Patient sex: M
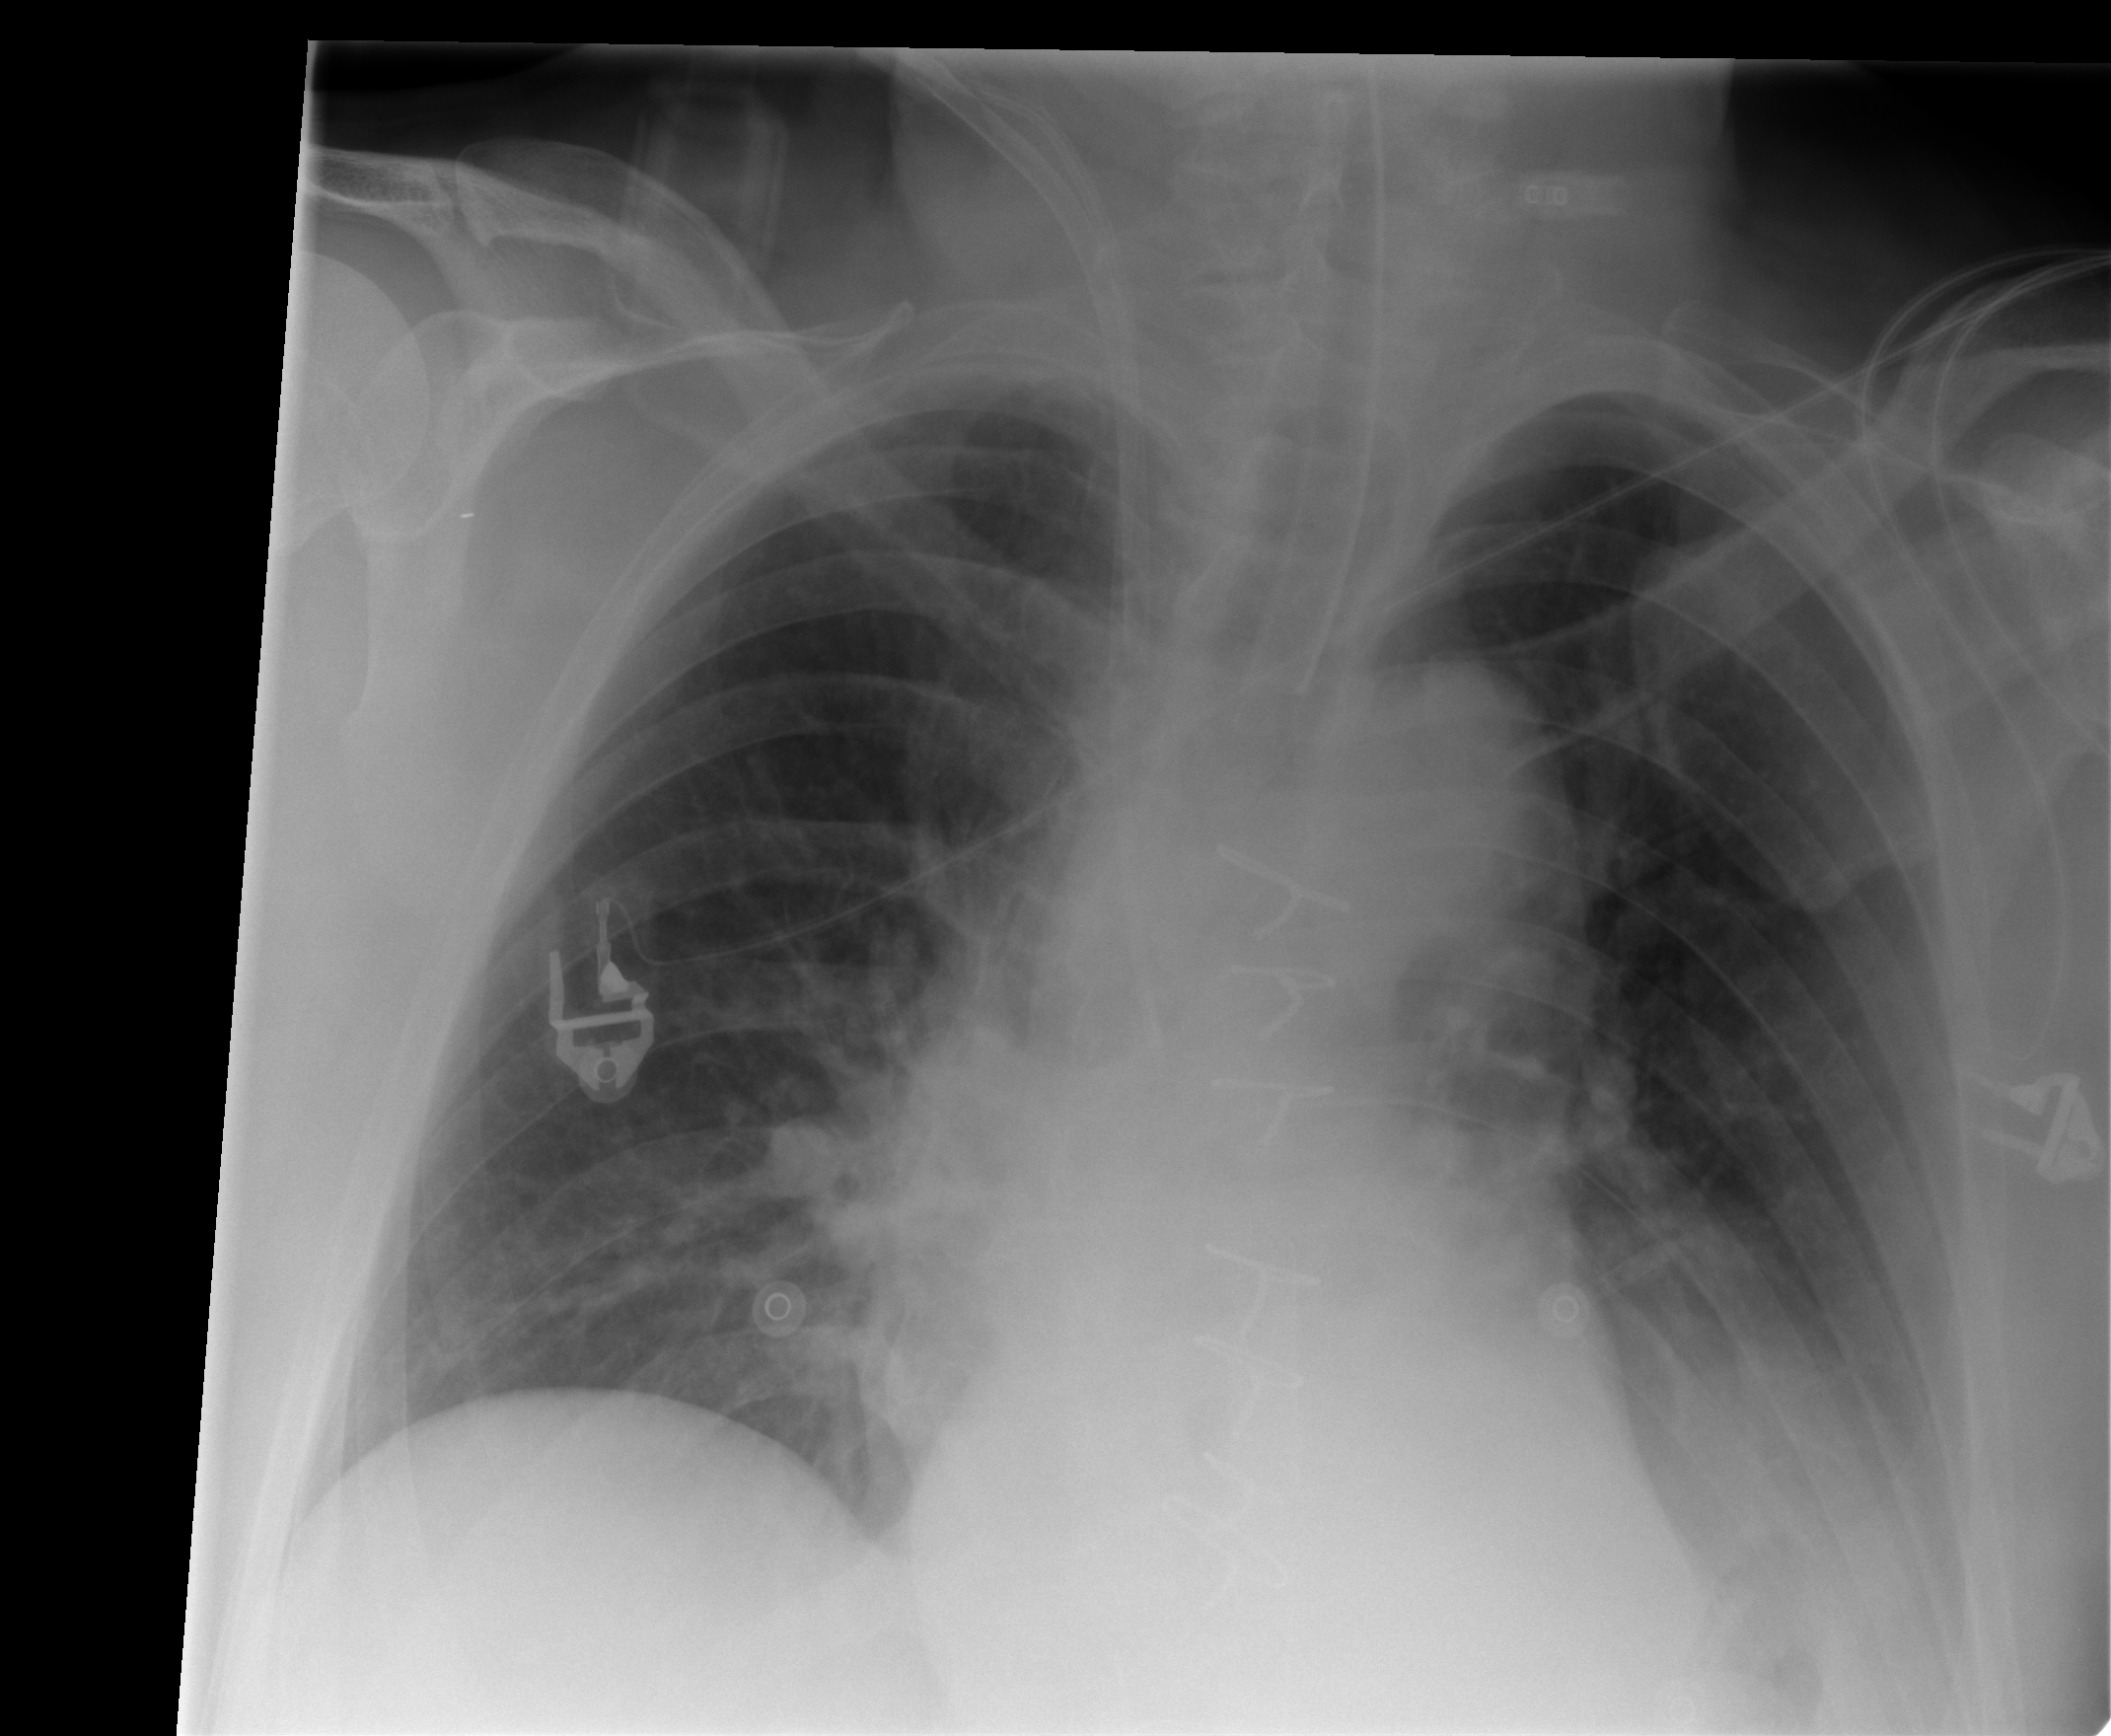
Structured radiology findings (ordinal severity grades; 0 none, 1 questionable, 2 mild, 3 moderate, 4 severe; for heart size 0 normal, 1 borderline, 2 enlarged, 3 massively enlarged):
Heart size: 1
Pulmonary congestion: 1
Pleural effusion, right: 0
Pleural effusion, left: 3
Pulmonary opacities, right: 0
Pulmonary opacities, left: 1
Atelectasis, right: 1
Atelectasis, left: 3